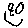
Label: smiley face